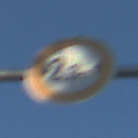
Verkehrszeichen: TatsaechlicheBreite2Komma3
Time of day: MorningAfternoon
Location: Outdoor (Nature)
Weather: Clear
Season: NotSpecified
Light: Natural